Interaction volume radius: 5 \u00c5
Interaction volume height: 15 \u00c5
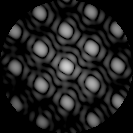
Disorder parameter: 0.06144